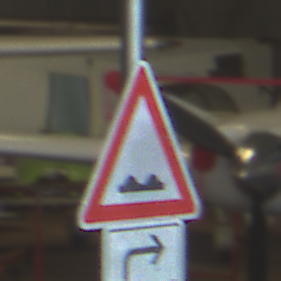
Verkehrszeichen: UnebeneFahrbahn
Zusatzzeichen unten: RichtungsangabeDurchPfeile5
Umgebung: Indoor, Urban
Tageszeit: Midday
Wetter: NotSpecified
Licht: Natural
Jahreszeit: NotSpecified
Kontrast: MediumContrast